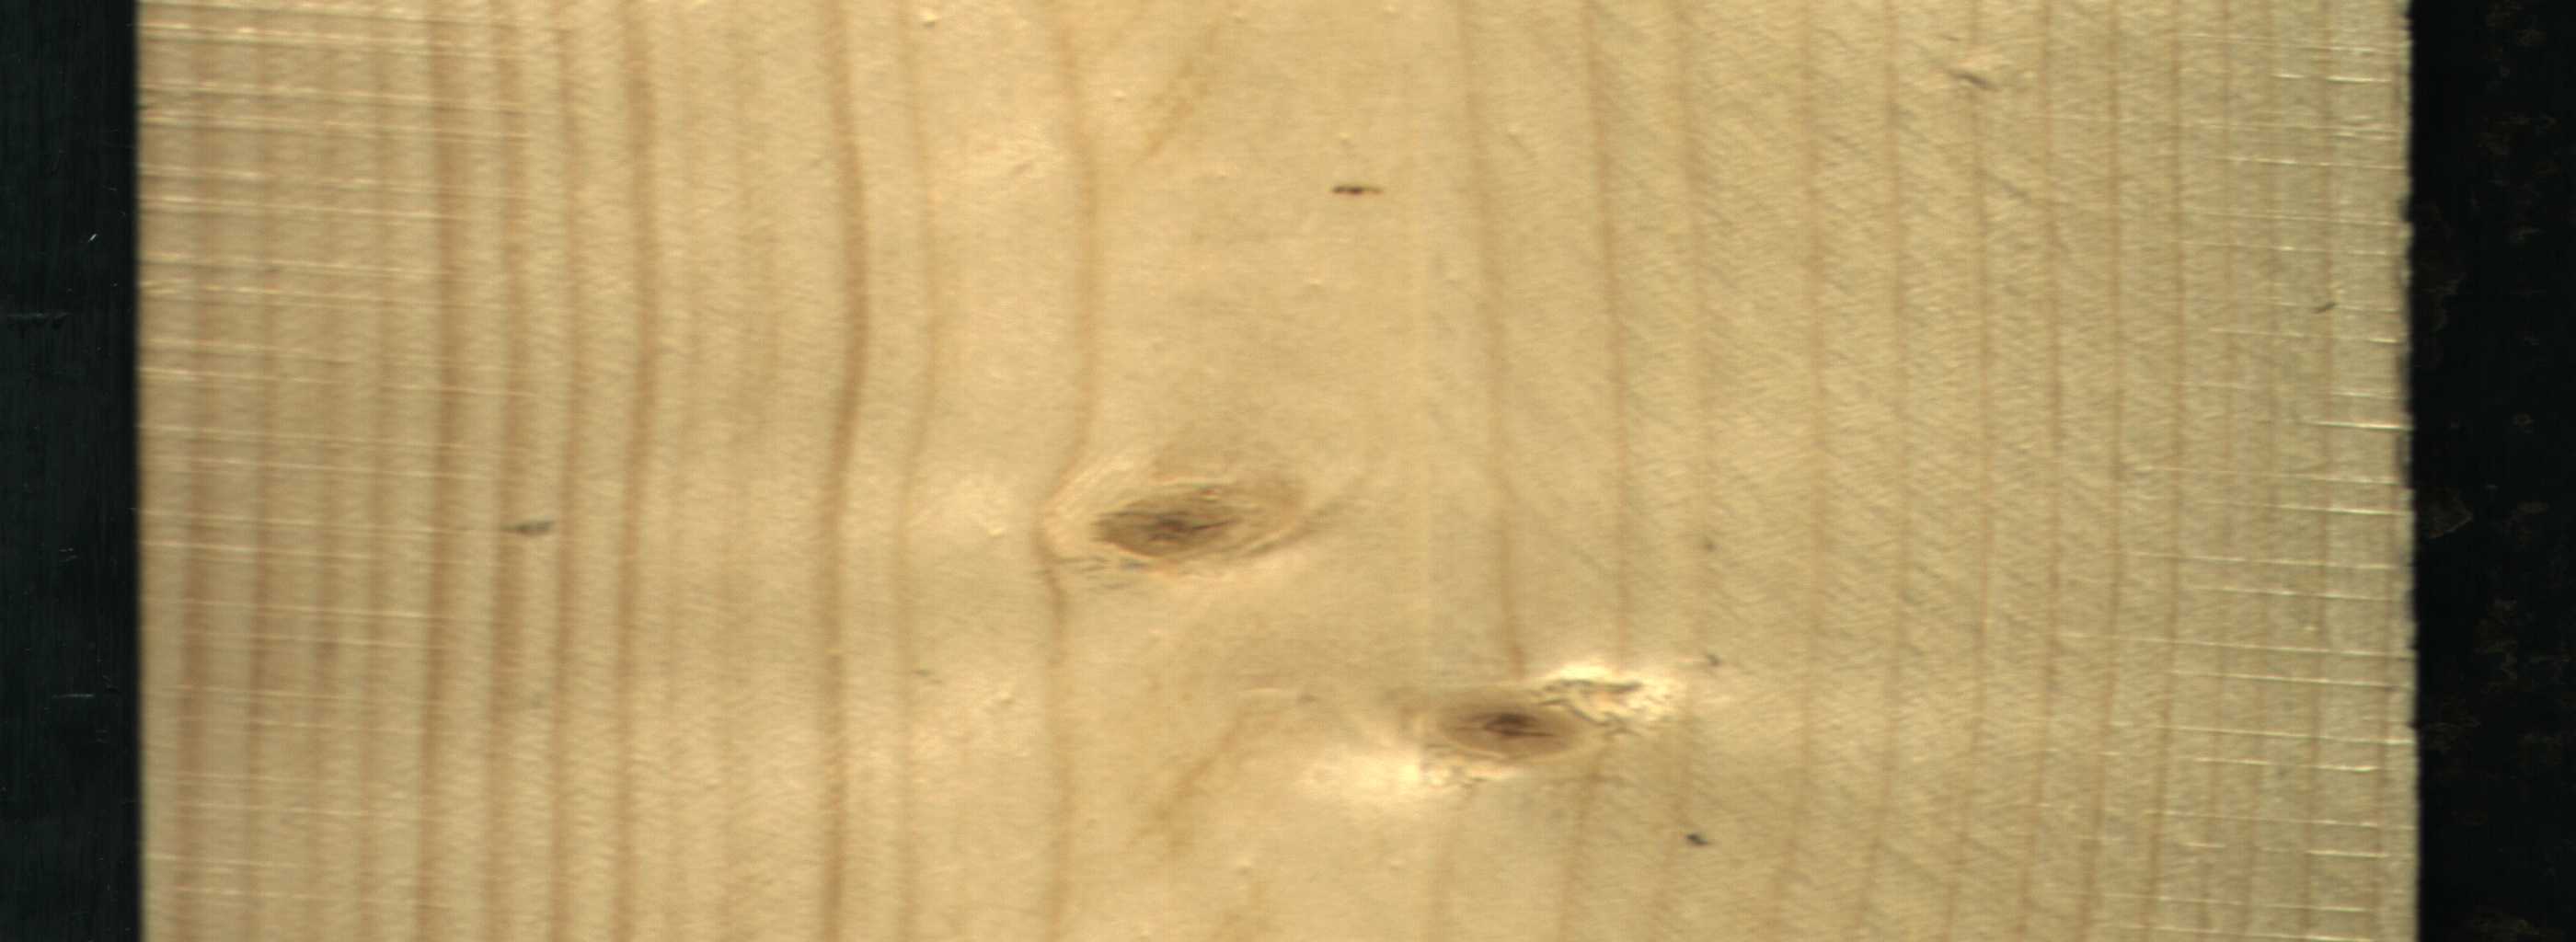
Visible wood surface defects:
Live_Knot
Live_Knot